Fundus camera: zeiss
Shooting center: fovea
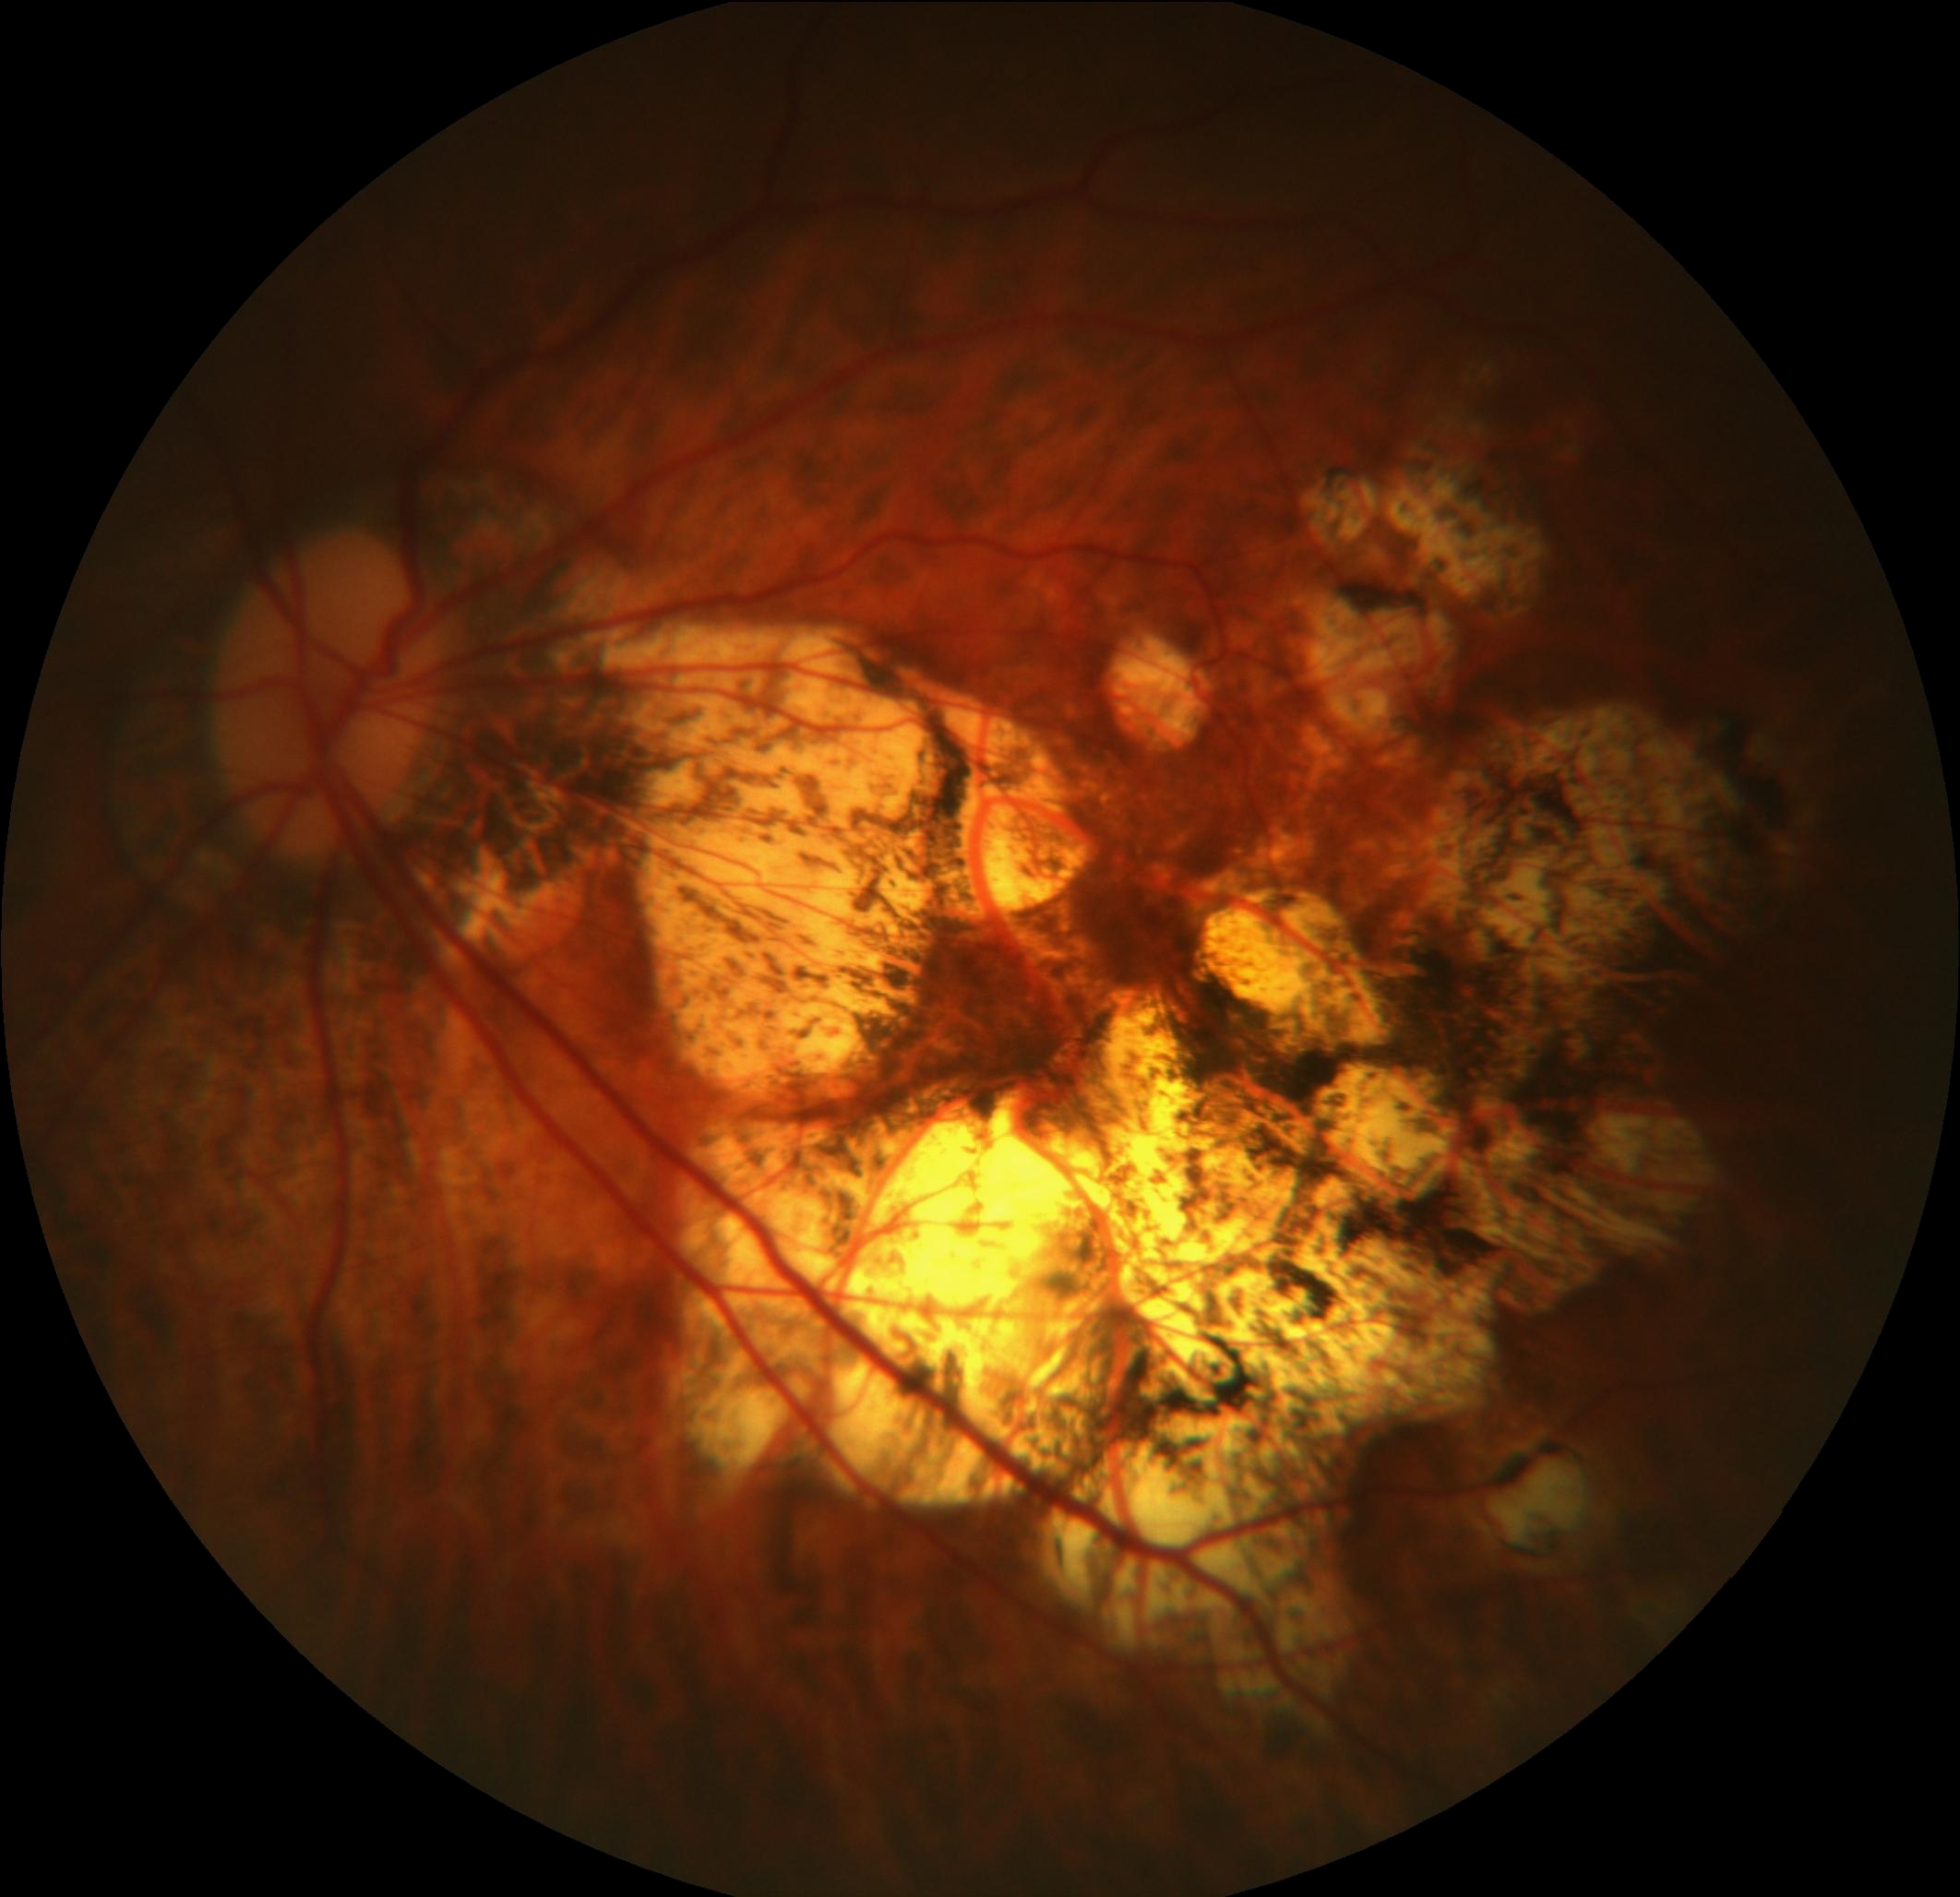
Pathologic myopia: yes
Patchy retinal atrophy: present
Retinal detachment: absent